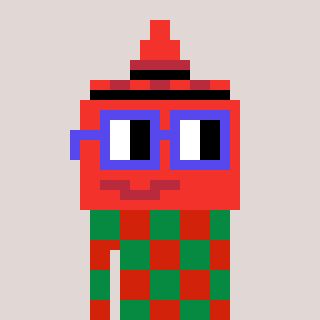
a pixel art character with square blue glasses, a ketchup-shaped head and a red-colored body on a warm background